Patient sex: F
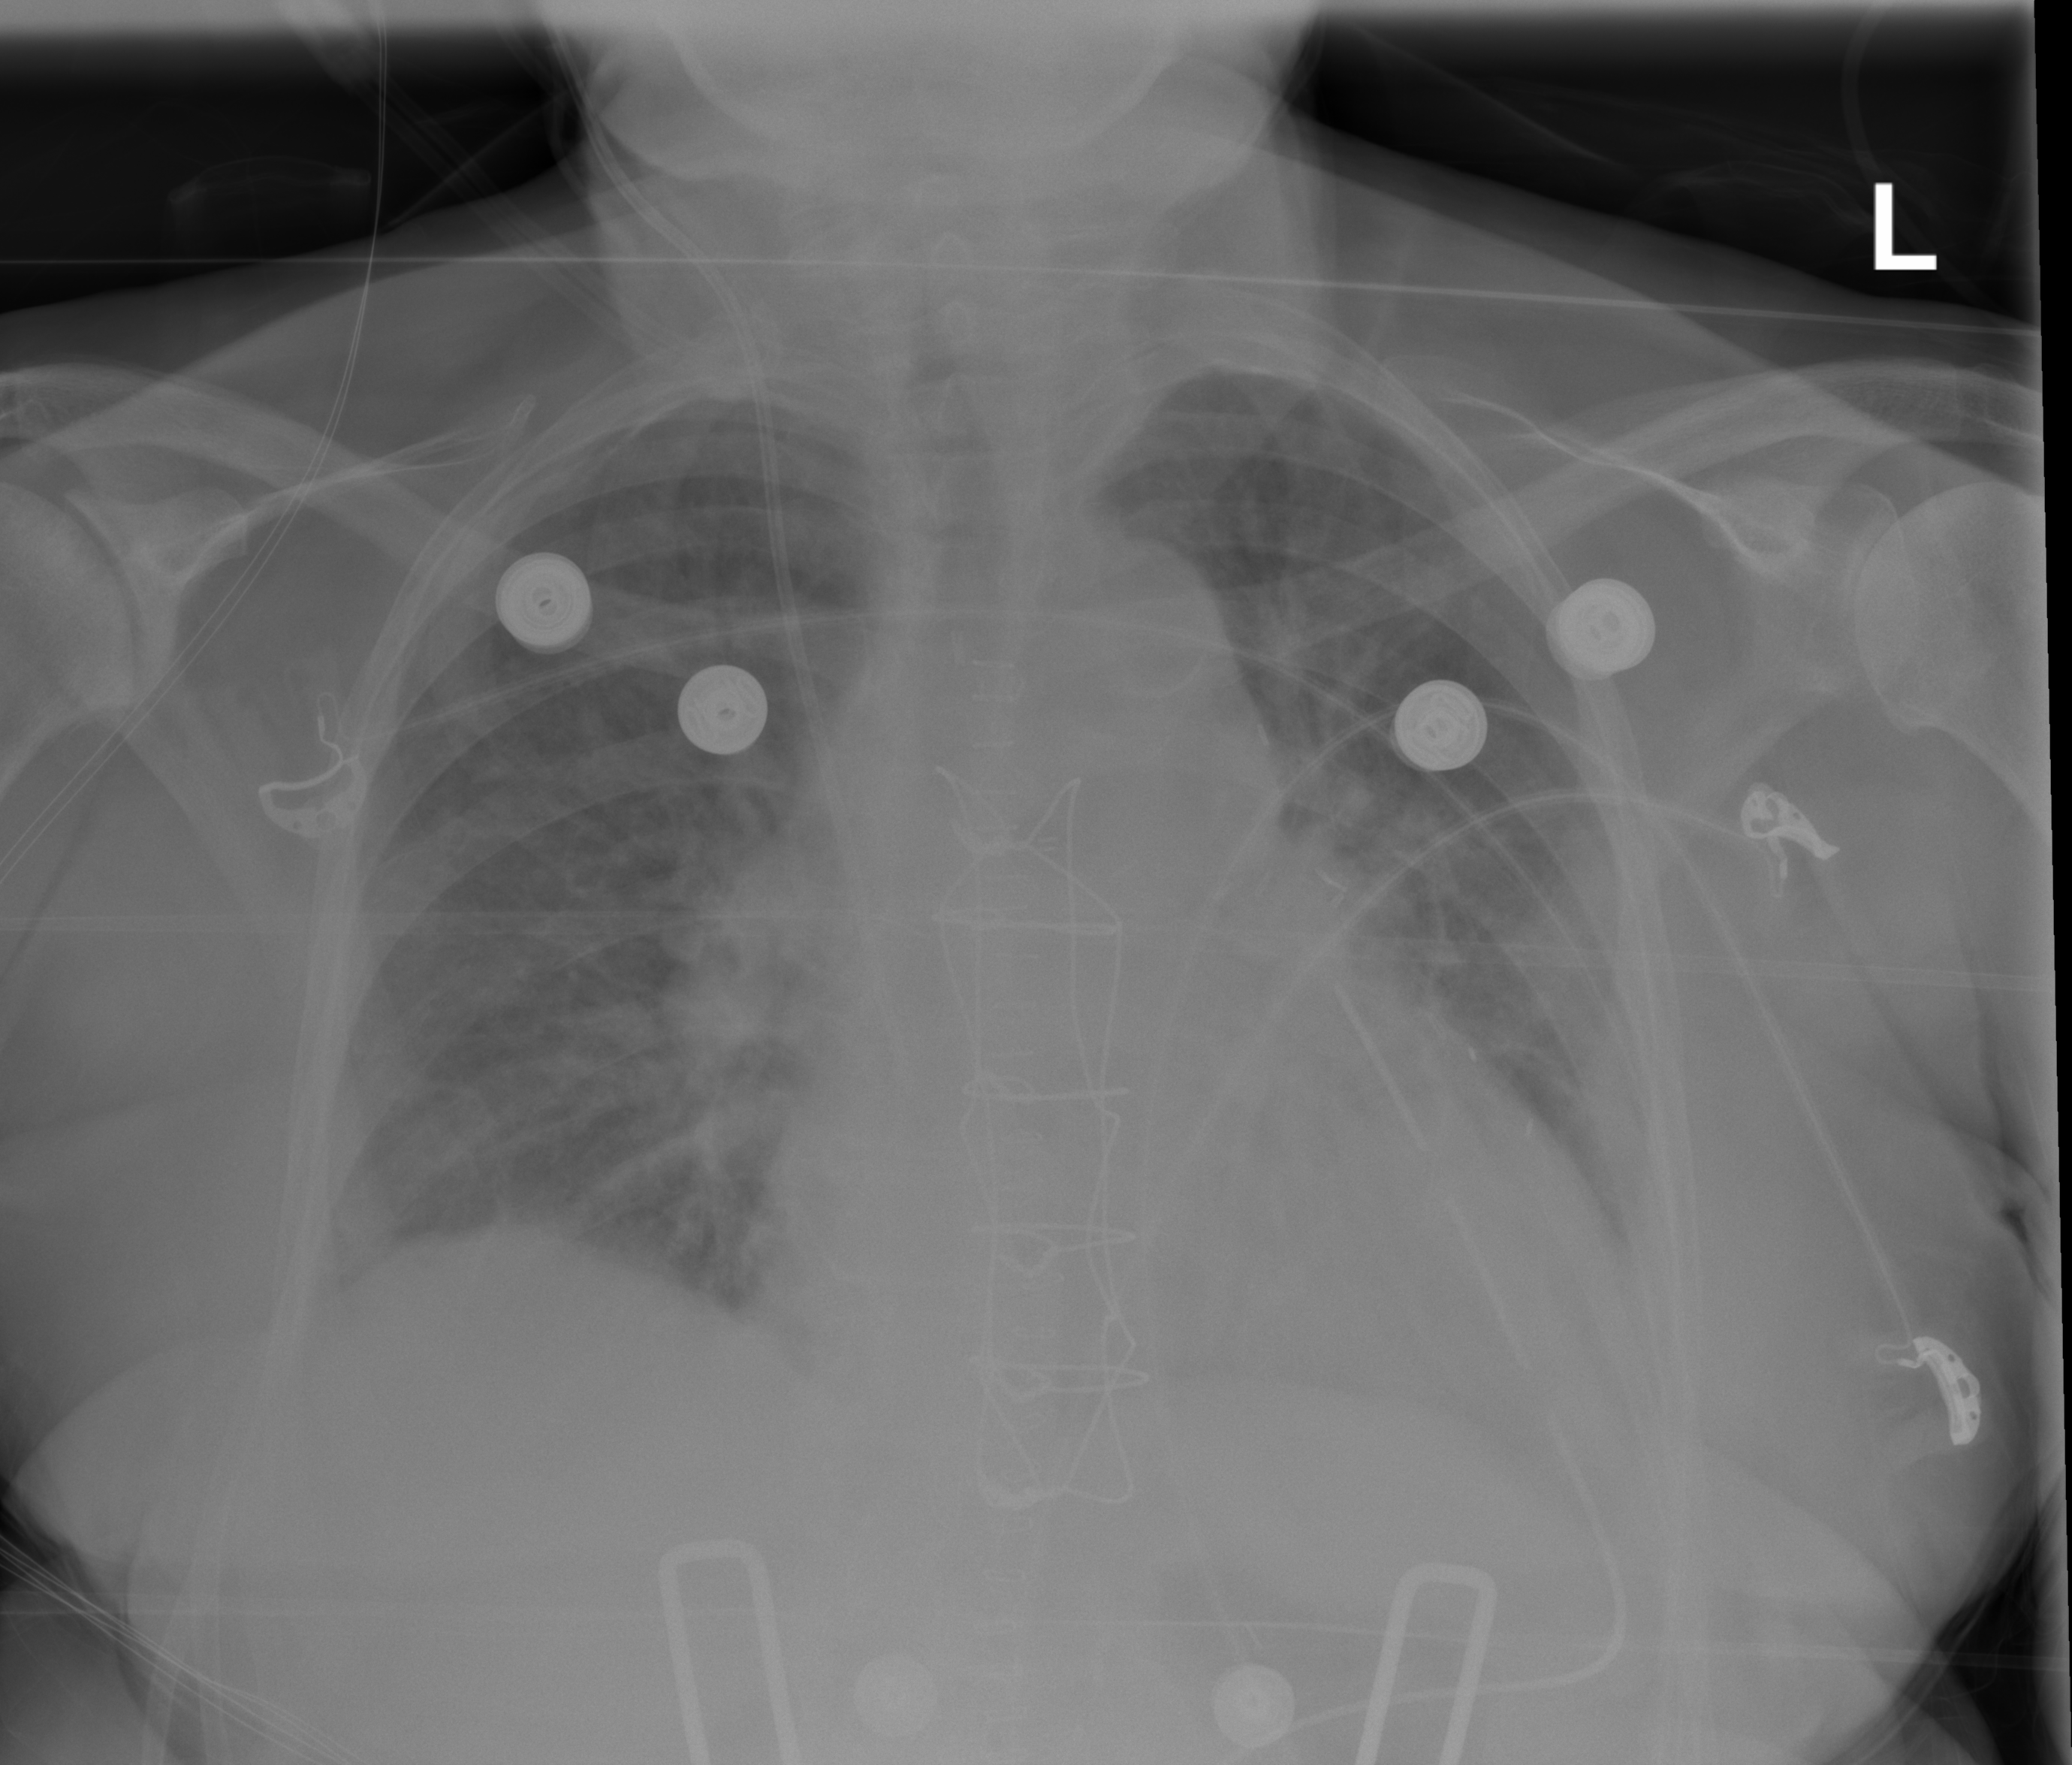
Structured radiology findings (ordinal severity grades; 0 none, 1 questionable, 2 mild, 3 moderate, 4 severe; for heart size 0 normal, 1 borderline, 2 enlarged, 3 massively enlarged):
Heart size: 2
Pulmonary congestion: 1
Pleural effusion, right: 0
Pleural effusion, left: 1
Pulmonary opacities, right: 0
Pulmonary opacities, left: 0
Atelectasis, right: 2
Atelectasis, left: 2